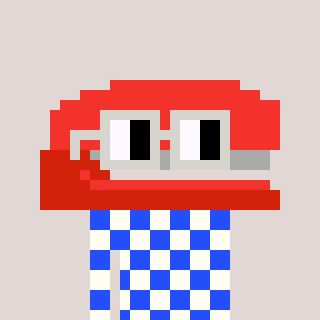
a pixel art character with square light gray glasses, a stapler-shaped head and a grayscale-colored body on a warm background